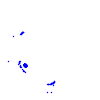
Particle: pion